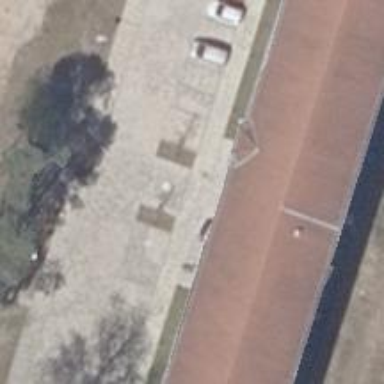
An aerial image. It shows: Gabled roof commercial building serving as clinic for healthcare.